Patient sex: F
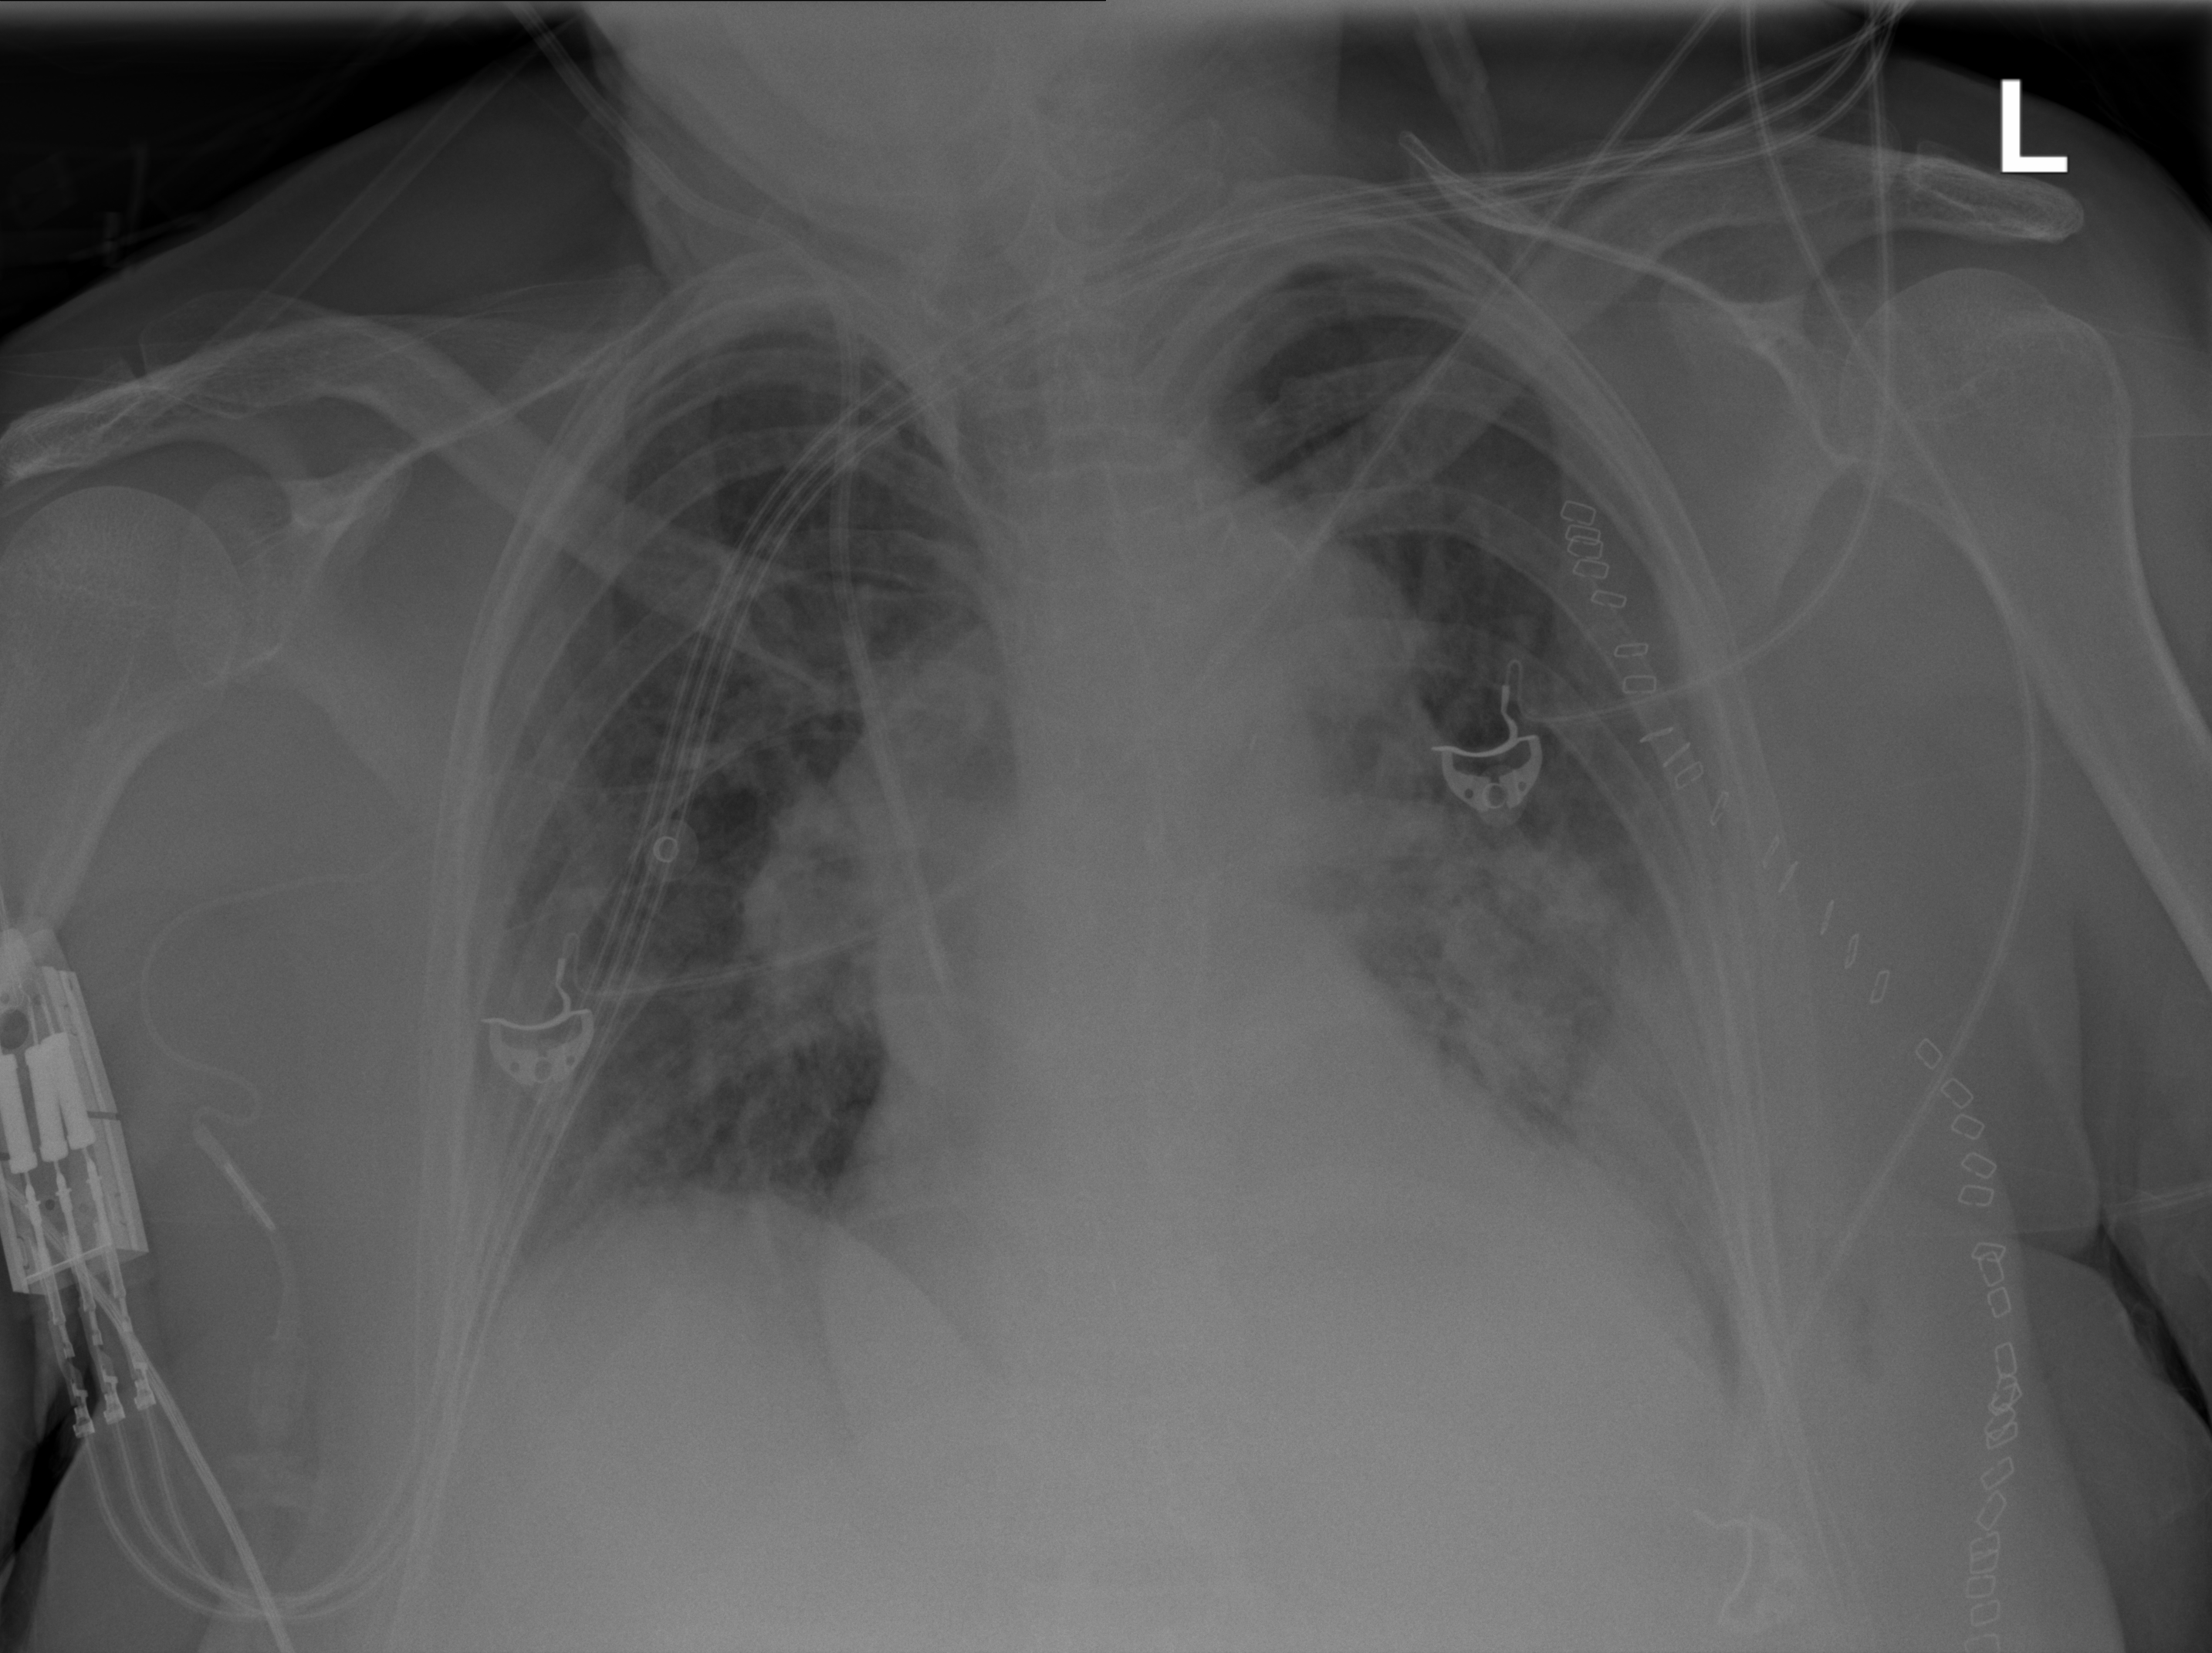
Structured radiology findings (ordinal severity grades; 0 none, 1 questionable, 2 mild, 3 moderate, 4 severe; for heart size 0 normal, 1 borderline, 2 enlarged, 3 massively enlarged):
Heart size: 2
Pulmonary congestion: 2
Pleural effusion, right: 1
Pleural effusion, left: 2
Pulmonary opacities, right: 2
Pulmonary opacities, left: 3
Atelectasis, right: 1
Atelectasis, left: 2